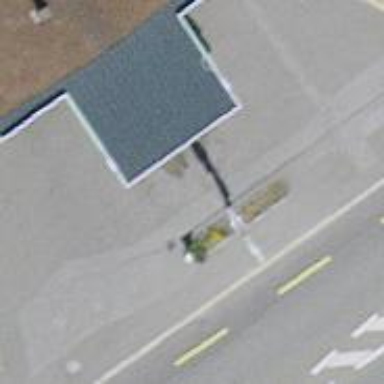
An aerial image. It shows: Charging station.